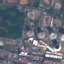
Land use / land cover class: Industrial